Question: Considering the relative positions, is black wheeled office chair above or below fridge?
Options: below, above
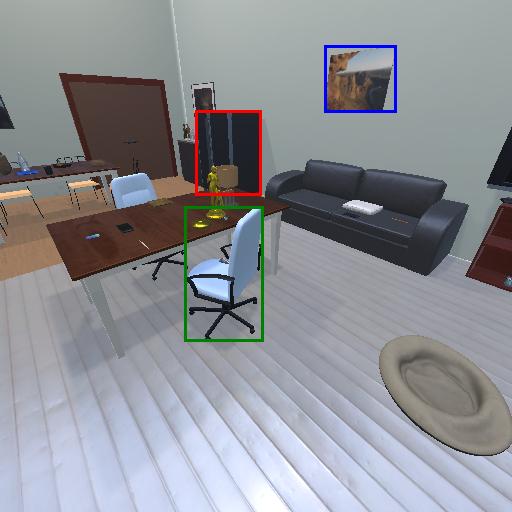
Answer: below